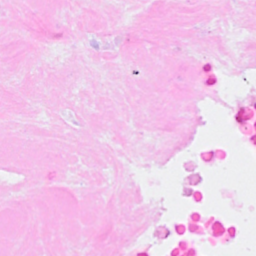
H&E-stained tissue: Breast